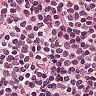
Metastatic tissue present: no